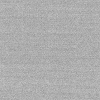
Atmospheric dust classification: dusty